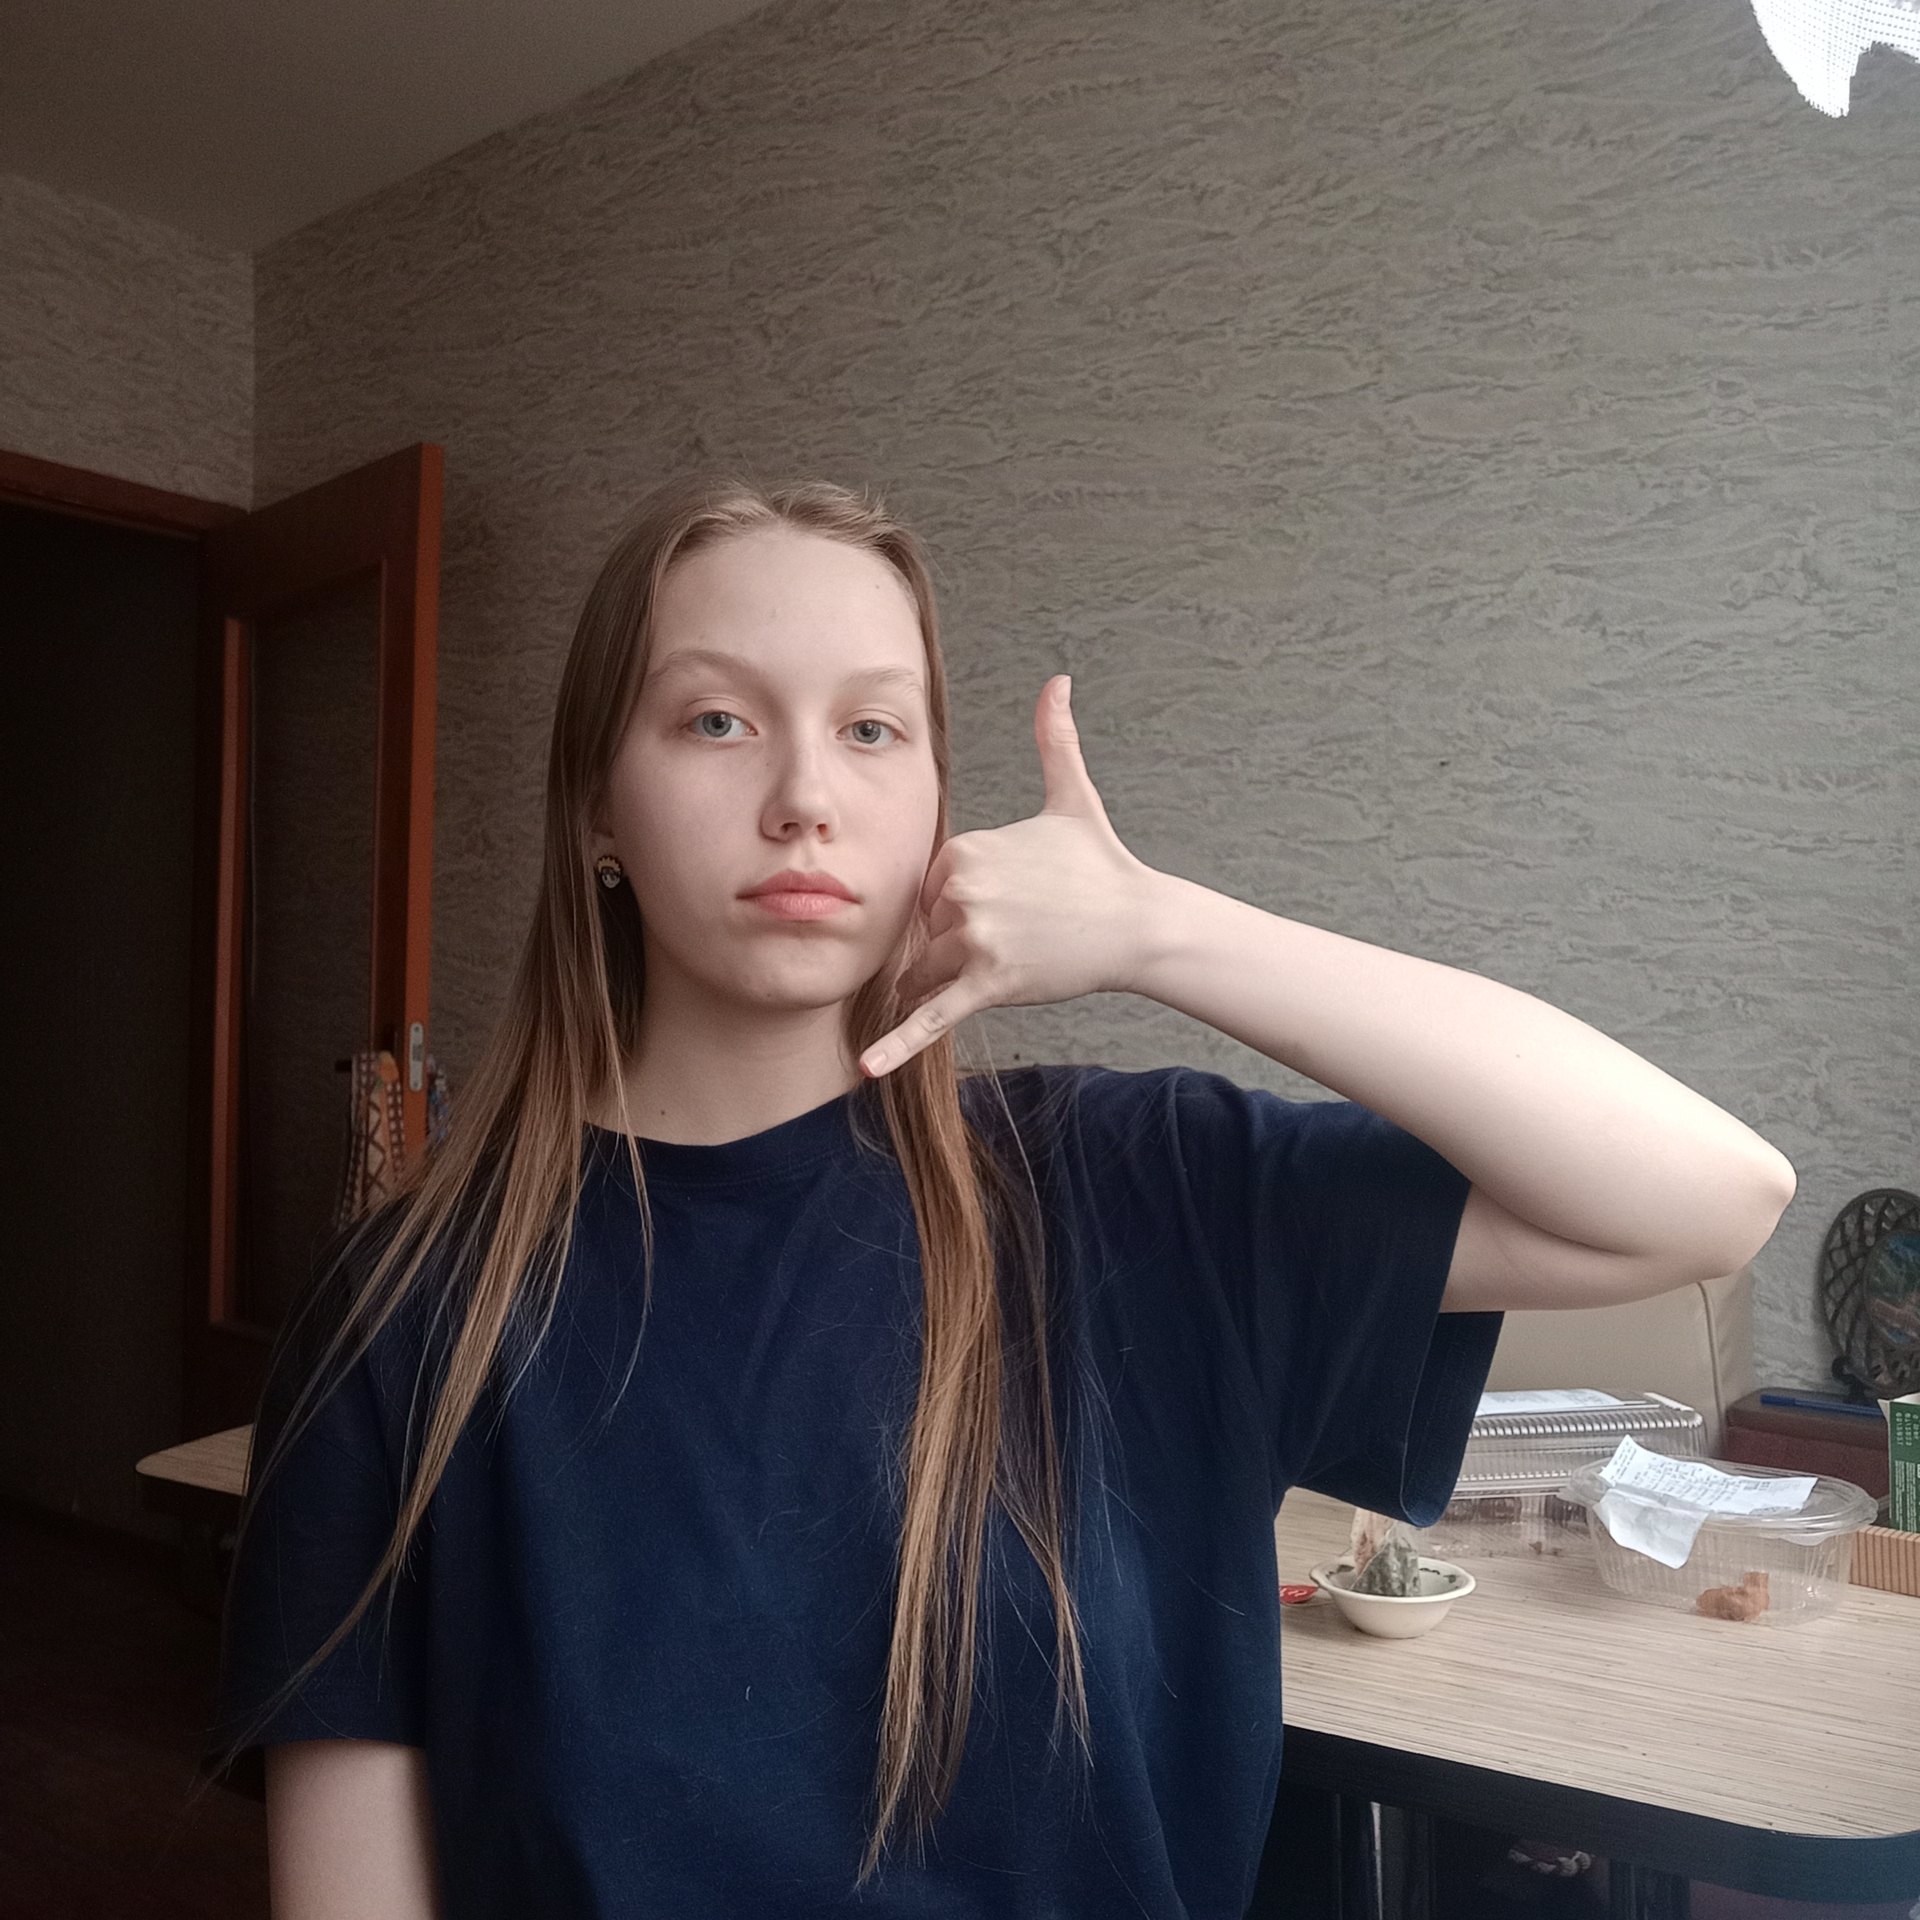
Label: clear